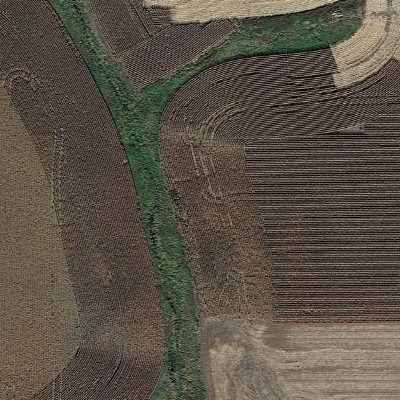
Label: Field